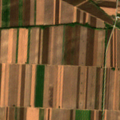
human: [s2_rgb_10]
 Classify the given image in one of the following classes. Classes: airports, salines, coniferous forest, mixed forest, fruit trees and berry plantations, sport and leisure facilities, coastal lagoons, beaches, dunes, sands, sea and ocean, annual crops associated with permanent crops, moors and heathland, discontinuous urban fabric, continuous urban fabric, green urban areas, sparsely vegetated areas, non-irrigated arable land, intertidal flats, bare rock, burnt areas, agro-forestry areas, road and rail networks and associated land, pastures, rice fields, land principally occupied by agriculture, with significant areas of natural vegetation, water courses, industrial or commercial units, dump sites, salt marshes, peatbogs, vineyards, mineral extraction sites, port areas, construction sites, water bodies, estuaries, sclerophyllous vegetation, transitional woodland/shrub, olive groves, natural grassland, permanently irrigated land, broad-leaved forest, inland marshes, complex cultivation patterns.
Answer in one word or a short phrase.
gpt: non-irrigated arable land